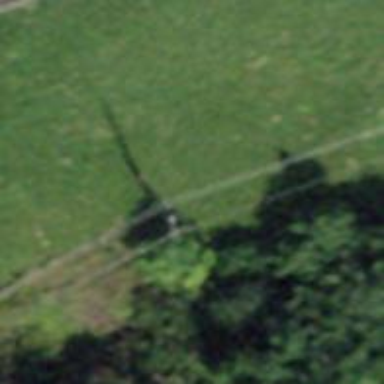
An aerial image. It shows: Power line is depicted.